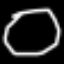
Label: octagon